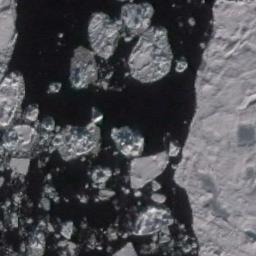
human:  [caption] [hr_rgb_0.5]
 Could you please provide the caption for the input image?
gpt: There is a big ice and many small ice on the dark blue sea .

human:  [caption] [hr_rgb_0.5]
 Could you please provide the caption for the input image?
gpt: There are different shapes of sea ice .

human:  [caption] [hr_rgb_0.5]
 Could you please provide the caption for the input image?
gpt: A large piece of ice and many small pieces of ice floating around it float on the deep blue sea .

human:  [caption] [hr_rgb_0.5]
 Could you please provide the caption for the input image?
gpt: A lot of sea ice of different sizes is next to a large piece of sea ice .

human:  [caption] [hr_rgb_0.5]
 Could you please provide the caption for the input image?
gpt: There are some pieces of sea ice beside the ice sheet .